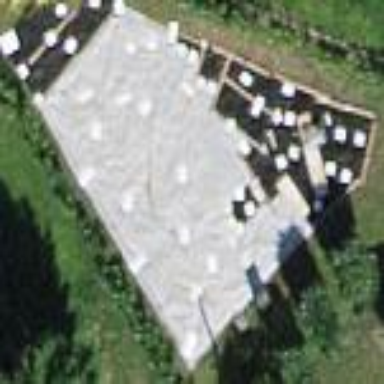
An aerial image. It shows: Garden area designed specifically for growing vegetables.